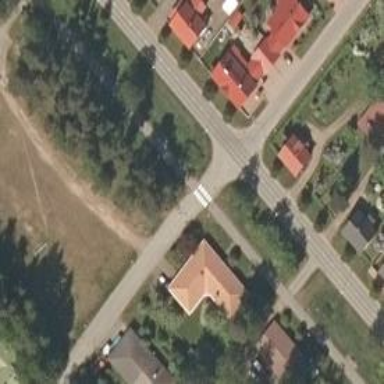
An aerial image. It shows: Asphalt footway with marked crossing. The area also has shared cycleway.